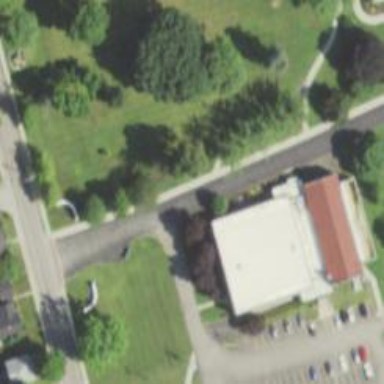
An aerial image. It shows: Building that houses fitness center.